Question: I'm reading a book about C programming, and I'm not sure whether there is an error in the book or not. Its about arrays and has the following array example:

Then it says:
> The following statements sets all the elements in row 2 of array to zero:
'for( column = 0; column <= 3; column++) a[ 2 ][ column ] = 0;'The preceding for statement is equivalent to the assignment statements:'a[ 2 ][ 0 ] = 0; a[ 2 ][ 1 ] = 0; a[ 2 ][ 2 ] = 0; a[ 2 ][ 3 ] = 0;'
Shouldn't it say "The following statements sets all the elements in row 1 to zero"?. Because if I say a[ 3 ] I am talking about the row 2, if I say a[ 2 ] I am talking about row 1 and if I say a[ 1 ] I am talking about row 0.
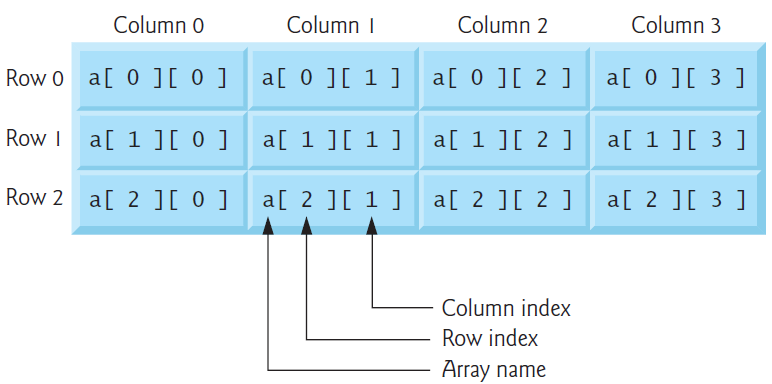
Answer: C uses <URL> and zero-based indexing to reference array indices. The description you've provided of what is in the book is consistent with this.